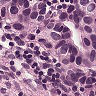
Metastatic tissue present: yes